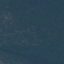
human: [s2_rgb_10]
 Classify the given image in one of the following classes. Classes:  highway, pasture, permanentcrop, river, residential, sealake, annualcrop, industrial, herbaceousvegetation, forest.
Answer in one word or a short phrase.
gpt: Forest